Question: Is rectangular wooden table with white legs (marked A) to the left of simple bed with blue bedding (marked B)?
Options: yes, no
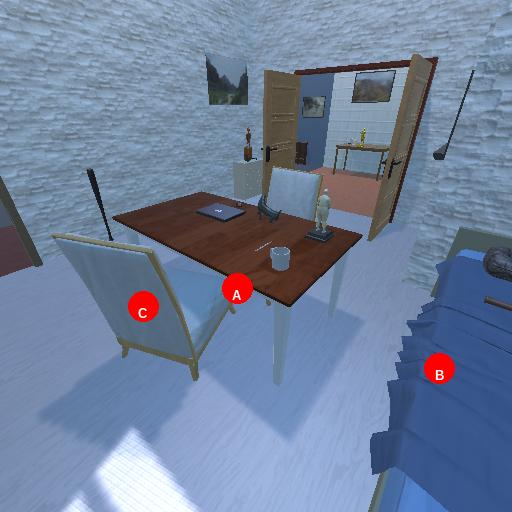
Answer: yes